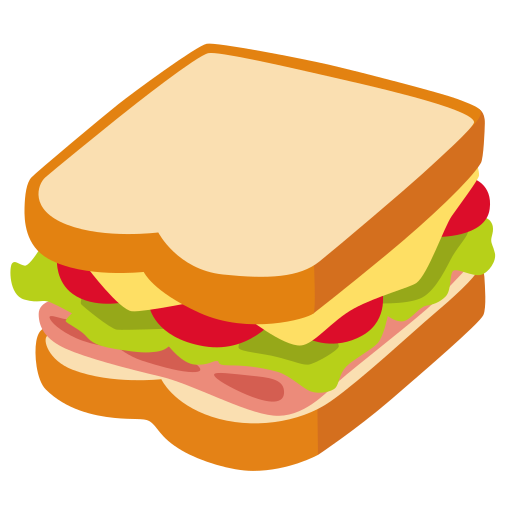
Emoji: 🥪